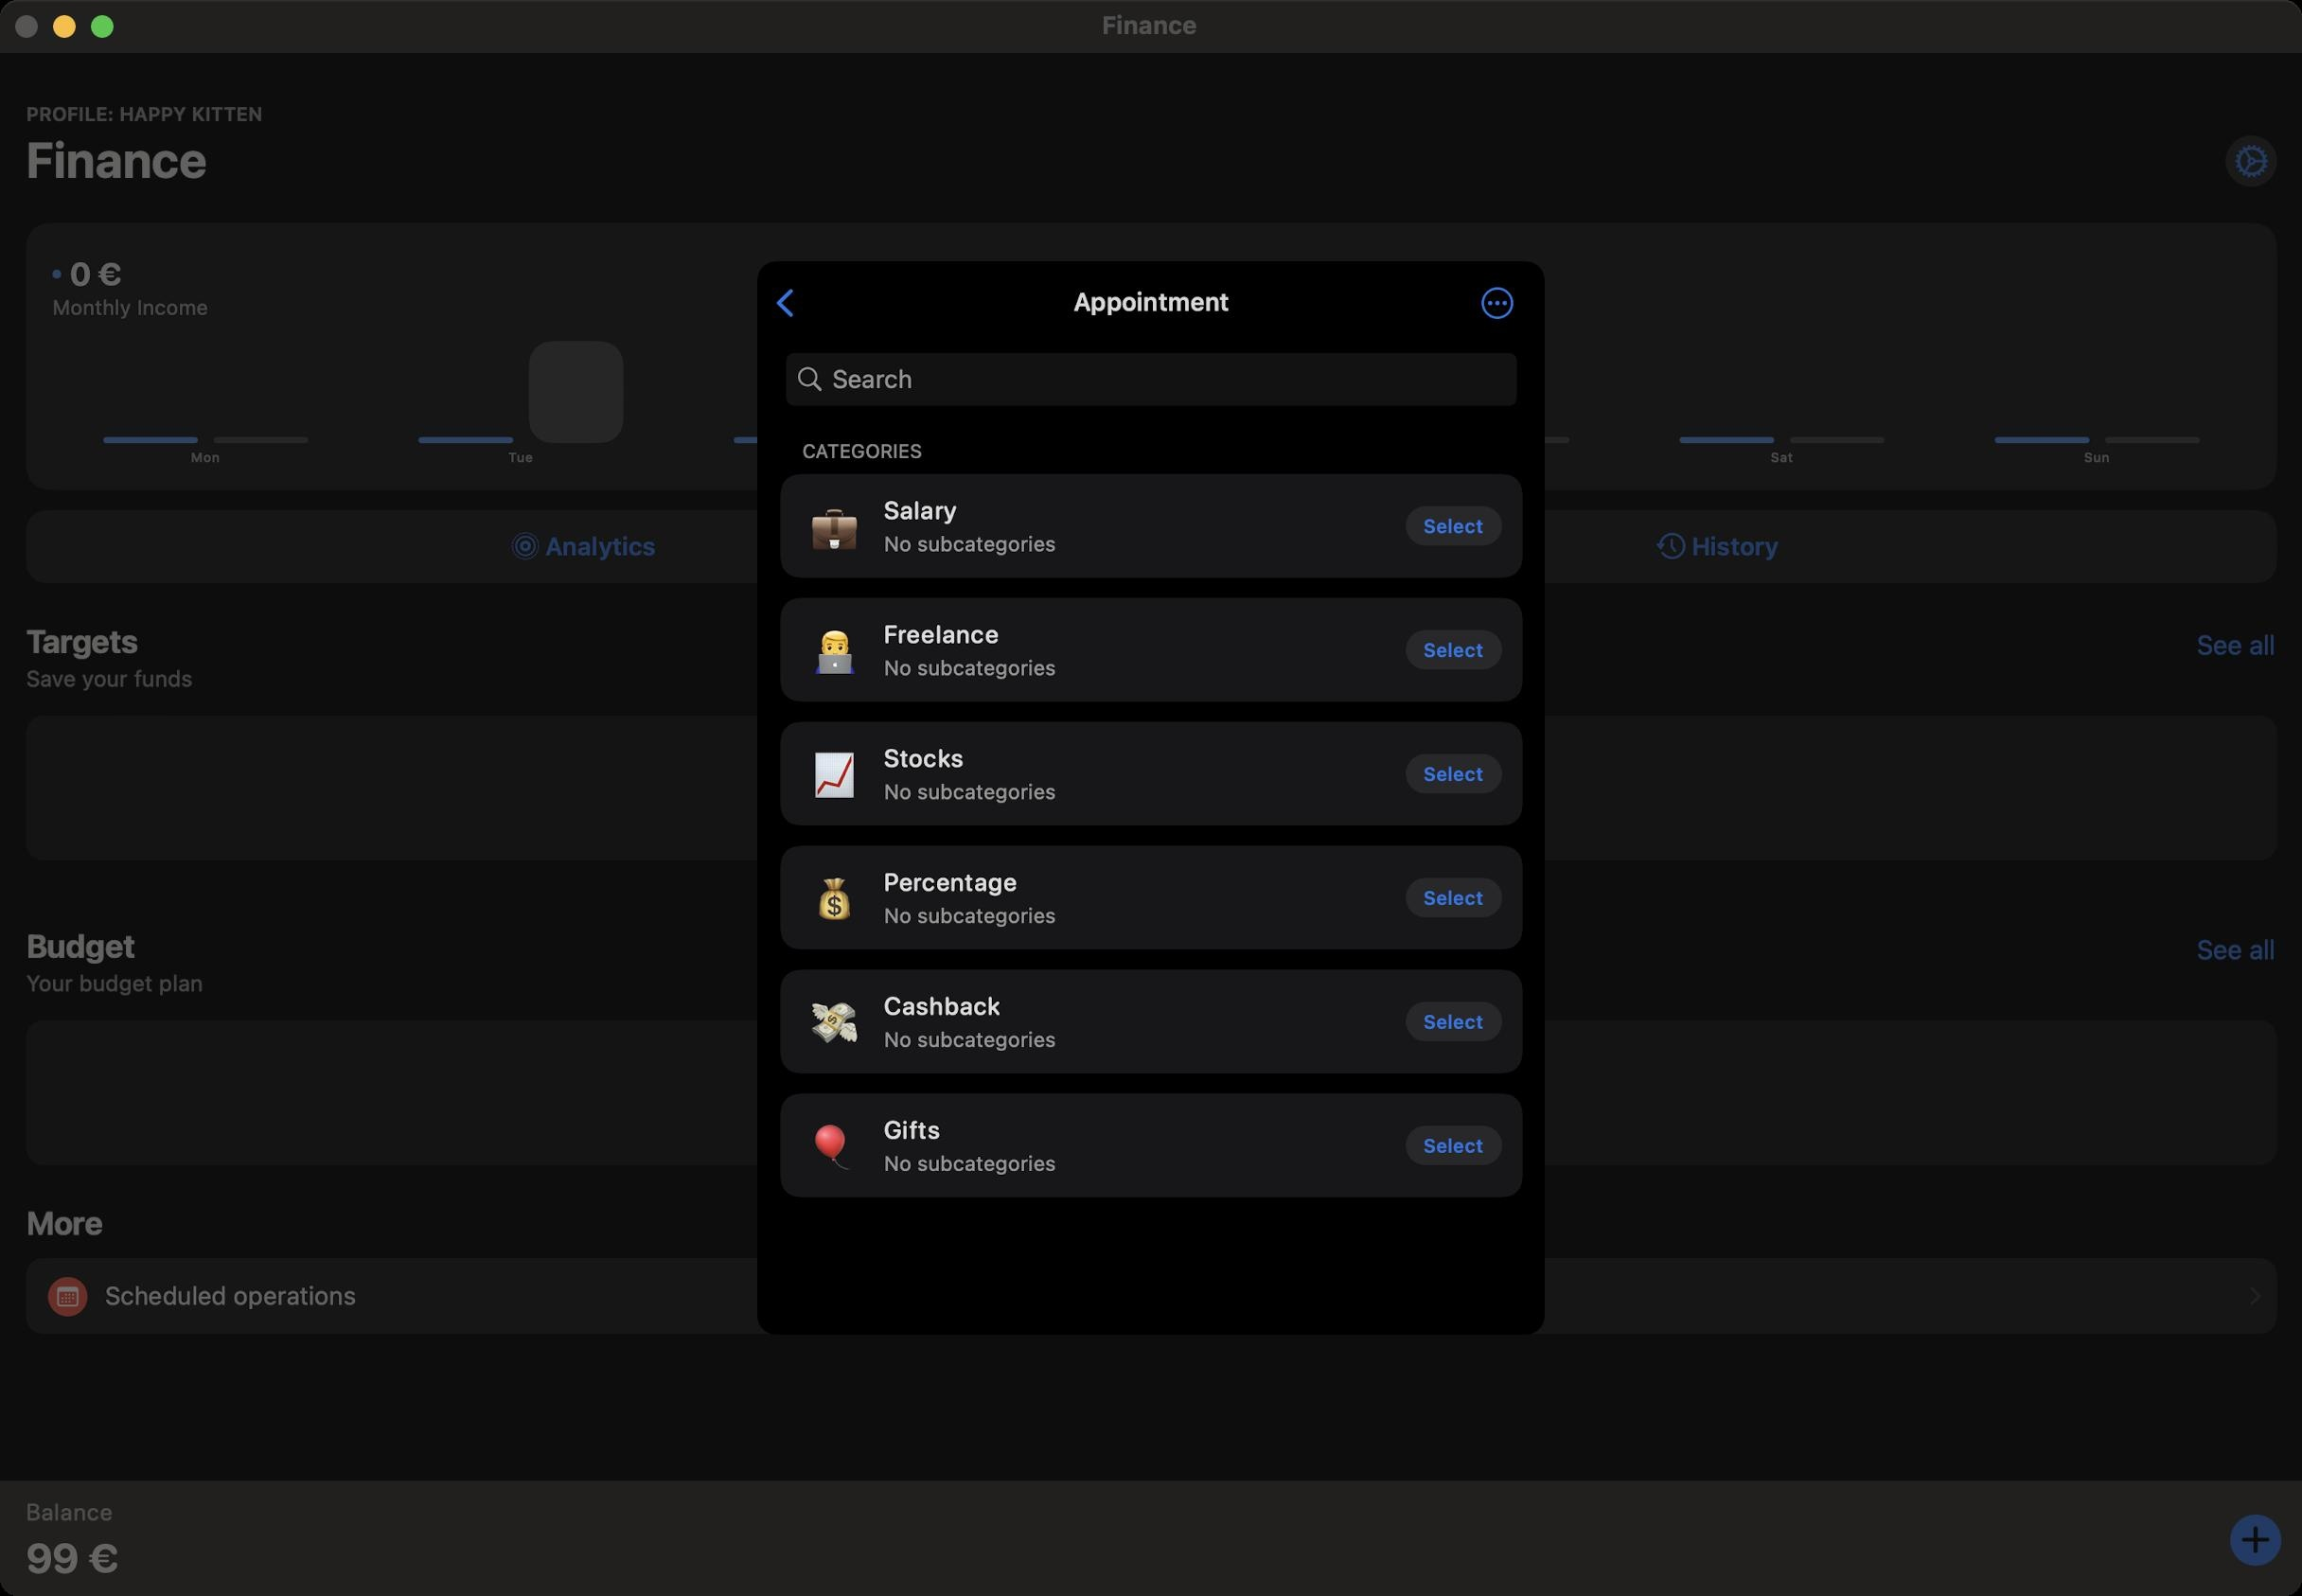
Accessibility tree:
{"name": "Finance", "role": "AXWindow", "description": null, "role_description": "standard window", "value": null, "position": "294.00;94.00", "size": "1216;843", "children": [{"name": null, "role": "AXGroup", "description": null, "role_description": "group", "value": null, "position": "0.00;0.00", "size": "1216;843", "children": [{"name": null, "role": "AXGroup", "description": null, "role_description": "group", "value": null, "position": "0.00;0.00", "size": "1217;843", "children": []}]}, {"name": null, "role": "AXButton", "description": null, "role_description": "close button", "value": null, "position": "7.00;6.00", "size": "14;16", "children": []}, {"name": null, "role": "AXButton", "description": null, "role_description": "zoom button", "value": null, "position": "47.00;6.00", "size": "14;16", "children": [{"name": null, "role": "AXGroup", "description": null, "role_description": "group", "value": null, "position": "47.00;6.00", "size": "14;16", "children": [{"name": null, "role": "AXGroup", "description": null, "role_description": "group", "value": null, "position": "47.00;6.00", "size": "14;16", "children": []}]}]}, {"name": null, "role": "AXButton", "description": null, "role_description": "minimize button", "value": null, "position": "27.00;6.00", "size": "14;16", "children": []}, {"name": null, "role": "AXStaticText", "description": null, "role_description": "text", "value": "Finance", "position": "580.00;5.00", "size": "55;16", "children": []}, {"name": null, "role": "AXSheet", "description": null, "role_description": "sheet", "value": null, "position": "400.00;138.00", "size": "416;567", "children": [{"name": null, "role": "AXGroup", "description": null, "role_description": "group", "value": null, "position": "400.00;138.00", "size": "416;567", "children": [{"name": null, "role": "AXGroup", "description": null, "role_description": "group", "value": null, "position": "400.00;138.00", "size": "417;567", "children": [{"name": null, "role": "AXGroup", "description": null, "role_description": "Nav bar", "value": null, "position": "400.00;138.00", "size": "417;82", "children": [{"name": null, "role": "AXButton", "description": "Add operation", "role_description": "back button", "value": null, "position": "400.00;142.62", "size": "34;34", "children": []}, {"name": null, "role": "AXHeading", "description": "Appointment", "role_description": "heading", "value": null, "position": "567.09;151.86", "size": "82;16", "children": []}, {"name": null, "role": "AXButton", "description": "More", "role_description": "button", "value": null, "position": "772.68;142.62", "size": "35;34", "children": []}, {"name": null, "role": "AXTextField", "description": "Search", "role_description": "search text field", "value": "", "position": "415.40;186.51", "size": "386;28", "children": []}]}, {"name": null, "role": "AXGroup", "description": null, "role_description": "group", "value": null, "position": "400.00;138.00", "size": "417;567", "children": [{"name": null, "role": "AXGroup", "description": null, "role_description": "group", "value": null, "position": "400.00;138.00", "size": "417;567", "children": [{"name": null, "role": "AXGroup", "description": null, "role_description": "collection", "value": null, "position": "400.00;138.00", "size": "417;567", "children": [{"name": null, "role": "AXStaticText", "description": "CATEGORIES", "role_description": "text", "value": null, "position": "423.87;231.94", "size": "369;12", "children": []}, {"name": null, "role": "AXGroup", "description": null, "role_description": "group", "value": null, "position": "412.32;250.42", "size": "392;55", "children": [{"name": null, "role": "AXStaticText", "description": "💼", "role_description": "text", "value": null, "position": "427.72;264.28", "size": "27;28", "children": []}, {"name": null, "role": "AXGroup", "description": null, "role_description": "group", "value": null, "position": "466.99;261.97", "size": "272;32", "children": [{"name": null, "role": "AXStaticText", "description": "Salary", "role_description": "text", "value": null, "position": "466.99;261.97", "size": "272;15", "children": []}, {"name": null, "role": "AXStaticText", "description": "No subcategories", "role_description": "text", "value": null, "position": "466.99;280.45", "size": "272;13", "children": []}]}, {"name": null, "role": "AXButton", "description": "Select", "role_description": "button", "value": null, "position": "742.65;267.36", "size": "51;21", "children": []}]}, {"name": null, "role": "AXGroup", "description": null, "role_description": "group", "value": null, "position": "412.32;315.87", "size": "392;55", "children": [{"name": null, "role": "AXStaticText", "description": "👨‍💻", "role_description": "text", "value": null, "position": "427.72;329.73", "size": "27;28", "children": []}, {"name": null, "role": "AXGroup", "description": null, "role_description": "group", "value": null, "position": "466.99;327.42", "size": "272;32", "children": [{"name": null, "role": "AXStaticText", "description": "Freelance", "role_description": "text", "value": null, "position": "466.99;327.42", "size": "272;15", "children": []}, {"name": null, "role": "AXStaticText", "description": "No subcategories", "role_description": "text", "value": null, "position": "466.99;345.90", "size": "272;13", "children": []}]}, {"name": null, "role": "AXButton", "description": "Select", "role_description": "button", "value": null, "position": "742.65;332.81", "size": "51;21", "children": []}]}, {"name": null, "role": "AXGroup", "description": null, "role_description": "group", "value": null, "position": "412.32;381.32", "size": "392;55", "children": [{"name": null, "role": "AXStaticText", "description": "📈", "role_description": "text", "value": null, "position": "427.72;395.18", "size": "27;28", "children": []}, {"name": null, "role": "AXGroup", "description": null, "role_description": "group", "value": null, "position": "466.99;392.87", "size": "272;32", "children": [{"name": null, "role": "AXStaticText", "description": "Stocks", "role_description": "text", "value": null, "position": "466.99;392.87", "size": "272;15", "children": []}, {"name": null, "role": "AXStaticText", "description": "No subcategories", "role_description": "text", "value": null, "position": "466.99;411.35", "size": "272;13", "children": []}]}, {"name": null, "role": "AXButton", "description": "Select", "role_description": "button", "value": null, "position": "742.65;398.26", "size": "51;21", "children": []}]}, {"name": null, "role": "AXGroup", "description": null, "role_description": "group", "value": null, "position": "412.32;446.77", "size": "392;55", "children": [{"name": null, "role": "AXStaticText", "description": "💰", "role_description": "text", "value": null, "position": "427.72;460.63", "size": "27;28", "children": []}, {"name": null, "role": "AXGroup", "description": null, "role_description": "group", "value": null, "position": "466.99;458.32", "size": "272;32", "children": [{"name": null, "role": "AXStaticText", "description": "Percentage", "role_description": "text", "value": null, "position": "466.99;458.32", "size": "272;15", "children": []}, {"name": null, "role": "AXStaticText", "description": "No subcategories", "role_description": "text", "value": null, "position": "466.99;476.80", "size": "272;13", "children": []}]}, {"name": null, "role": "AXButton", "description": "Select", "role_description": "button", "value": null, "position": "742.65;463.71", "size": "51;21", "children": []}]}, {"name": null, "role": "AXGroup", "description": null, "role_description": "group", "value": null, "position": "412.32;512.22", "size": "392;55", "children": [{"name": null, "role": "AXStaticText", "description": "💸", "role_description": "text", "value": null, "position": "427.72;526.08", "size": "27;28", "children": []}, {"name": null, "role": "AXGroup", "description": null, "role_description": "group", "value": null, "position": "466.99;523.77", "size": "272;32", "children": [{"name": null, "role": "AXStaticText", "description": "Cashback", "role_description": "text", "value": null, "position": "466.99;523.77", "size": "272;15", "children": []}, {"name": null, "role": "AXStaticText", "description": "No subcategories", "role_description": "text", "value": null, "position": "466.99;542.25", "size": "272;13", "children": []}]}, {"name": null, "role": "AXButton", "description": "Select", "role_description": "button", "value": null, "position": "742.65;529.16", "size": "51;21", "children": []}]}, {"name": null, "role": "AXGroup", "description": null, "role_description": "group", "value": null, "position": "412.32;577.67", "size": "392;55", "children": [{"name": null, "role": "AXStaticText", "description": "🎈", "role_description": "text", "value": null, "position": "427.72;591.53", "size": "27;28", "children": []}, {"name": null, "role": "AXGroup", "description": null, "role_description": "group", "value": null, "position": "466.99;589.22", "size": "272;32", "children": [{"name": null, "role": "AXStaticText", "description": "Gifts", "role_description": "text", "value": null, "position": "466.99;589.22", "size": "272;15", "children": []}, {"name": null, "role": "AXStaticText", "description": "No subcategories", "role_description": "text", "value": null, "position": "466.99;607.70", "size": "272;13", "children": []}]}, {"name": null, "role": "AXButton", "description": "Select", "role_description": "button", "value": null, "position": "742.65;594.61", "size": "51;21", "children": []}]}]}]}]}]}]}]}, {"name": "Finance", "role": "AXWindow", "description": null, "role_description": "standard window", "value": null, "position": "294.00;94.00", "size": "1216;843", "children": [{"name": null, "role": "AXGroup", "description": null, "role_description": "group", "value": null, "position": "0.00;0.00", "size": "1216;843", "children": [{"name": null, "role": "AXGroup", "description": null, "role_description": "group", "value": null, "position": "0.00;0.00", "size": "1217;843", "children": []}]}, {"name": null, "role": "AXButton", "description": null, "role_description": "close button", "value": null, "position": "7.00;6.00", "size": "14;16", "children": []}, {"name": null, "role": "AXButton", "description": null, "role_description": "zoom button", "value": null, "position": "47.00;6.00", "size": "14;16", "children": [{"name": null, "role": "AXGroup", "description": null, "role_description": "group", "value": null, "position": "47.00;6.00", "size": "14;16", "children": [{"name": null, "role": "AXGroup", "description": null, "role_description": "group", "value": null, "position": "47.00;6.00", "size": "14;16", "children": []}]}]}, {"name": null, "role": "AXButton", "description": null, "role_description": "minimize button", "value": null, "position": "27.00;6.00", "size": "14;16", "children": []}, {"name": null, "role": "AXStaticText", "description": null, "role_description": "text", "value": "Finance", "position": "580.00;5.00", "size": "55;16", "children": []}, {"name": null, "role": "AXSheet", "description": null, "role_description": "sheet", "value": null, "position": "400.00;138.00", "size": "416;567", "children": [{"name": null, "role": "AXGroup", "description": null, "role_description": "group", "value": null, "position": "400.00;138.00", "size": "416;567", "children": [{"name": null, "role": "AXGroup", "description": null, "role_description": "group", "value": null, "position": "400.00;138.00", "size": "417;567", "children": [{"name": null, "role": "AXGroup", "description": null, "role_description": "Nav bar", "value": null, "position": "400.00;138.00", "size": "417;82", "children": [{"name": null, "role": "AXButton", "description": "Add operation", "role_description": "back button", "value": null, "position": "400.00;142.62", "size": "34;34", "children": []}, {"name": null, "role": "AXHeading", "description": "Appointment", "role_description": "heading", "value": null, "position": "567.09;151.86", "size": "82;16", "children": []}, {"name": null, "role": "AXButton", "description": "More", "role_description": "button", "value": null, "position": "772.68;142.62", "size": "35;34", "children": []}, {"name": null, "role": "AXTextField", "description": "Search", "role_description": "search text field", "value": "", "position": "415.40;186.51", "size": "386;28", "children": []}]}, {"name": null, "role": "AXGroup", "description": null, "role_description": "group", "value": null, "position": "400.00;138.00", "size": "417;567", "children": [{"name": null, "role": "AXGroup", "description": null, "role_description": "group", "value": null, "position": "400.00;138.00", "size": "417;567", "children": [{"name": null, "role": "AXGroup", "description": null, "role_description": "collection", "value": null, "position": "400.00;138.00", "size": "417;567", "children": [{"name": null, "role": "AXStaticText", "description": "CATEGORIES", "role_description": "text", "value": null, "position": "423.87;231.94", "size": "369;12", "children": []}, {"name": null, "role": "AXGroup", "description": null, "role_description": "group", "value": null, "position": "412.32;250.42", "size": "392;55", "children": [{"name": null, "role": "AXStaticText", "description": "💼", "role_description": "text", "value": null, "position": "427.72;264.28", "size": "27;28", "children": []}, {"name": null, "role": "AXGroup", "description": null, "role_description": "group", "value": null, "position": "466.99;261.97", "size": "272;32", "children": [{"name": null, "role": "AXStaticText", "description": "Salary", "role_description": "text", "value": null, "position": "466.99;261.97", "size": "272;15", "children": []}, {"name": null, "role": "AXStaticText", "description": "No subcategories", "role_description": "text", "value": null, "position": "466.99;280.45", "size": "272;13", "children": []}]}, {"name": null, "role": "AXButton", "description": "Select", "role_description": "button", "value": null, "position": "742.65;267.36", "size": "51;21", "children": []}]}, {"name": null, "role": "AXGroup", "description": null, "role_description": "group", "value": null, "position": "412.32;315.87", "size": "392;55", "children": [{"name": null, "role": "AXStaticText", "description": "👨‍💻", "role_description": "text", "value": null, "position": "427.72;329.73", "size": "27;28", "children": []}, {"name": null, "role": "AXGroup", "description": null, "role_description": "group", "value": null, "position": "466.99;327.42", "size": "272;32", "children": [{"name": null, "role": "AXStaticText", "description": "Freelance", "role_description": "text", "value": null, "position": "466.99;327.42", "size": "272;15", "children": []}, {"name": null, "role": "AXStaticText", "description": "No subcategories", "role_description": "text", "value": null, "position": "466.99;345.90", "size": "272;13", "children": []}]}, {"name": null, "role": "AXButton", "description": "Select", "role_description": "button", "value": null, "position": "742.65;332.81", "size": "51;21", "children": []}]}, {"name": null, "role": "AXGroup", "description": null, "role_description": "group", "value": null, "position": "412.32;381.32", "size": "392;55", "children": [{"name": null, "role": "AXStaticText", "description": "📈", "role_description": "text", "value": null, "position": "427.72;395.18", "size": "27;28", "children": []}, {"name": null, "role": "AXGroup", "description": null, "role_description": "group", "value": null, "position": "466.99;392.87", "size": "272;32", "children": [{"name": null, "role": "AXStaticText", "description": "Stocks", "role_description": "text", "value": null, "position": "466.99;392.87", "size": "272;15", "children": []}, {"name": null, "role": "AXStaticText", "description": "No subcategories", "role_description": "text", "value": null, "position": "466.99;411.35", "size": "272;13", "children": []}]}, {"name": null, "role": "AXButton", "description": "Select", "role_description": "button", "value": null, "position": "742.65;398.26", "size": "51;21", "children": []}]}, {"name": null, "role": "AXGroup", "description": null, "role_description": "group", "value": null, "position": "412.32;446.77", "size": "392;55", "children": [{"name": null, "role": "AXStaticText", "description": "💰", "role_description": "text", "value": null, "position": "427.72;460.63", "size": "27;28", "children": []}, {"name": null, "role": "AXGroup", "description": null, "role_description": "group", "value": null, "position": "466.99;458.32", "size": "272;32", "children": [{"name": null, "role": "AXStaticText", "description": "Percentage", "role_description": "text", "value": null, "position": "466.99;458.32", "size": "272;15", "children": []}, {"name": null, "role": "AXStaticText", "description": "No subcategories", "role_description": "text", "value": null, "position": "466.99;476.80", "size": "272;13", "children": []}]}, {"name": null, "role": "AXButton", "description": "Select", "role_description": "button", "value": null, "position": "742.65;463.71", "size": "51;21", "children": []}]}, {"name": null, "role": "AXGroup", "description": null, "role_description": "group", "value": null, "position": "412.32;512.22", "size": "392;55", "children": [{"name": null, "role": "AXStaticText", "description": "💸", "role_description": "text", "value": null, "position": "427.72;526.08", "size": "27;28", "children": []}, {"name": null, "role": "AXGroup", "description": null, "role_description": "group", "value": null, "position": "466.99;523.77", "size": "272;32", "children": [{"name": null, "role": "AXStaticText", "description": "Cashback", "role_description": "text", "value": null, "position": "466.99;523.77", "size": "272;15", "children": []}, {"name": null, "role": "AXStaticText", "description": "No subcategories", "role_description": "text", "value": null, "position": "466.99;542.25", "size": "272;13", "children": []}]}, {"name": null, "role": "AXButton", "description": "Select", "role_description": "button", "value": null, "position": "742.65;529.16", "size": "51;21", "children": []}]}, {"name": null, "role": "AXGroup", "description": null, "role_description": "group", "value": null, "position": "412.32;577.67", "size": "392;55", "children": [{"name": null, "role": "AXStaticText", "description": "🎈", "role_description": "text", "value": null, "position": "427.72;591.53", "size": "27;28", "children": []}, {"name": null, "role": "AXGroup", "description": null, "role_description": "group", "value": null, "position": "466.99;589.22", "size": "272;32", "children": [{"name": null, "role": "AXStaticText", "description": "Gifts", "role_description": "text", "value": null, "position": "466.99;589.22", "size": "272;15", "children": []}, {"name": null, "role": "AXStaticText", "description": "No subcategories", "role_description": "text", "value": null, "position": "466.99;607.70", "size": "272;13", "children": []}]}, {"name": null, "role": "AXButton", "description": "Select", "role_description": "button", "value": null, "position": "742.65;594.61", "size": "51;21", "children": []}]}]}]}]}]}]}]}]}]}